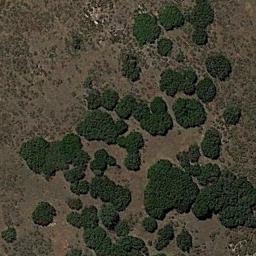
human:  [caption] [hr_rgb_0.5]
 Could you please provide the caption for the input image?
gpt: Chaparral is densely distributed on the sand .

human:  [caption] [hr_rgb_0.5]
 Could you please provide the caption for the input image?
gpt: The chaparral is consist of some green bushes on the desert .

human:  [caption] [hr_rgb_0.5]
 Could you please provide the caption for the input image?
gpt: Some connected green chaparrals grow on the wasteland .

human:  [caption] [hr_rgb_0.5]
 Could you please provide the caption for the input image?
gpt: There are several trees and some weeds in this desert .

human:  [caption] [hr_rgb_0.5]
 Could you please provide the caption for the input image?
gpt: The chaparral is thicker at the lower right .